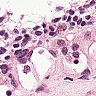
Metastatic tissue present: no